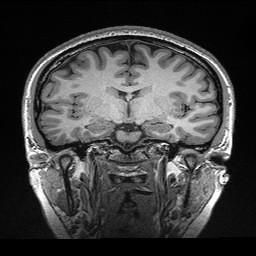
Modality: T1w
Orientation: sagittal
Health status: healthy
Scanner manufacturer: siemens
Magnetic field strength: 3 T
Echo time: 0.00298 s